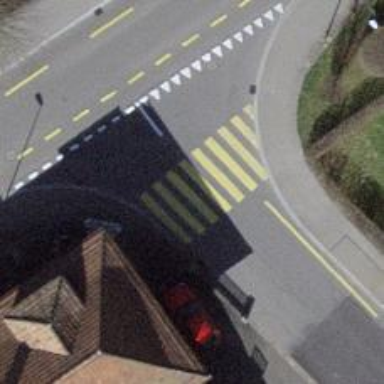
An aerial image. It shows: Marked road crossing.